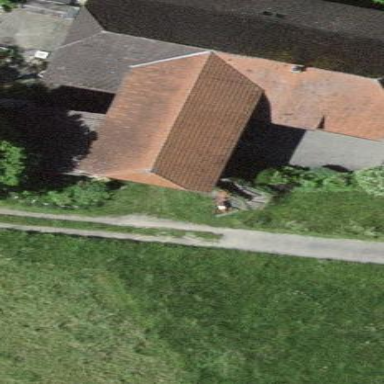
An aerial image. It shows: Farm building.